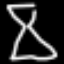
Label: hourglass